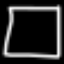
Label: square